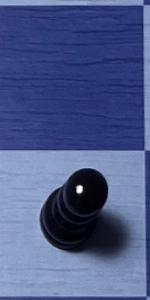
Label: Pawn_Black